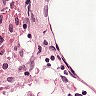
Metastatic tissue present: no